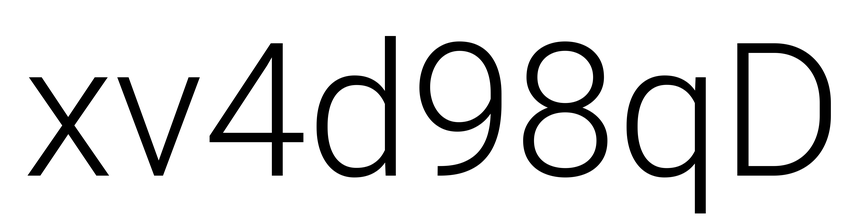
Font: Roboto_Light